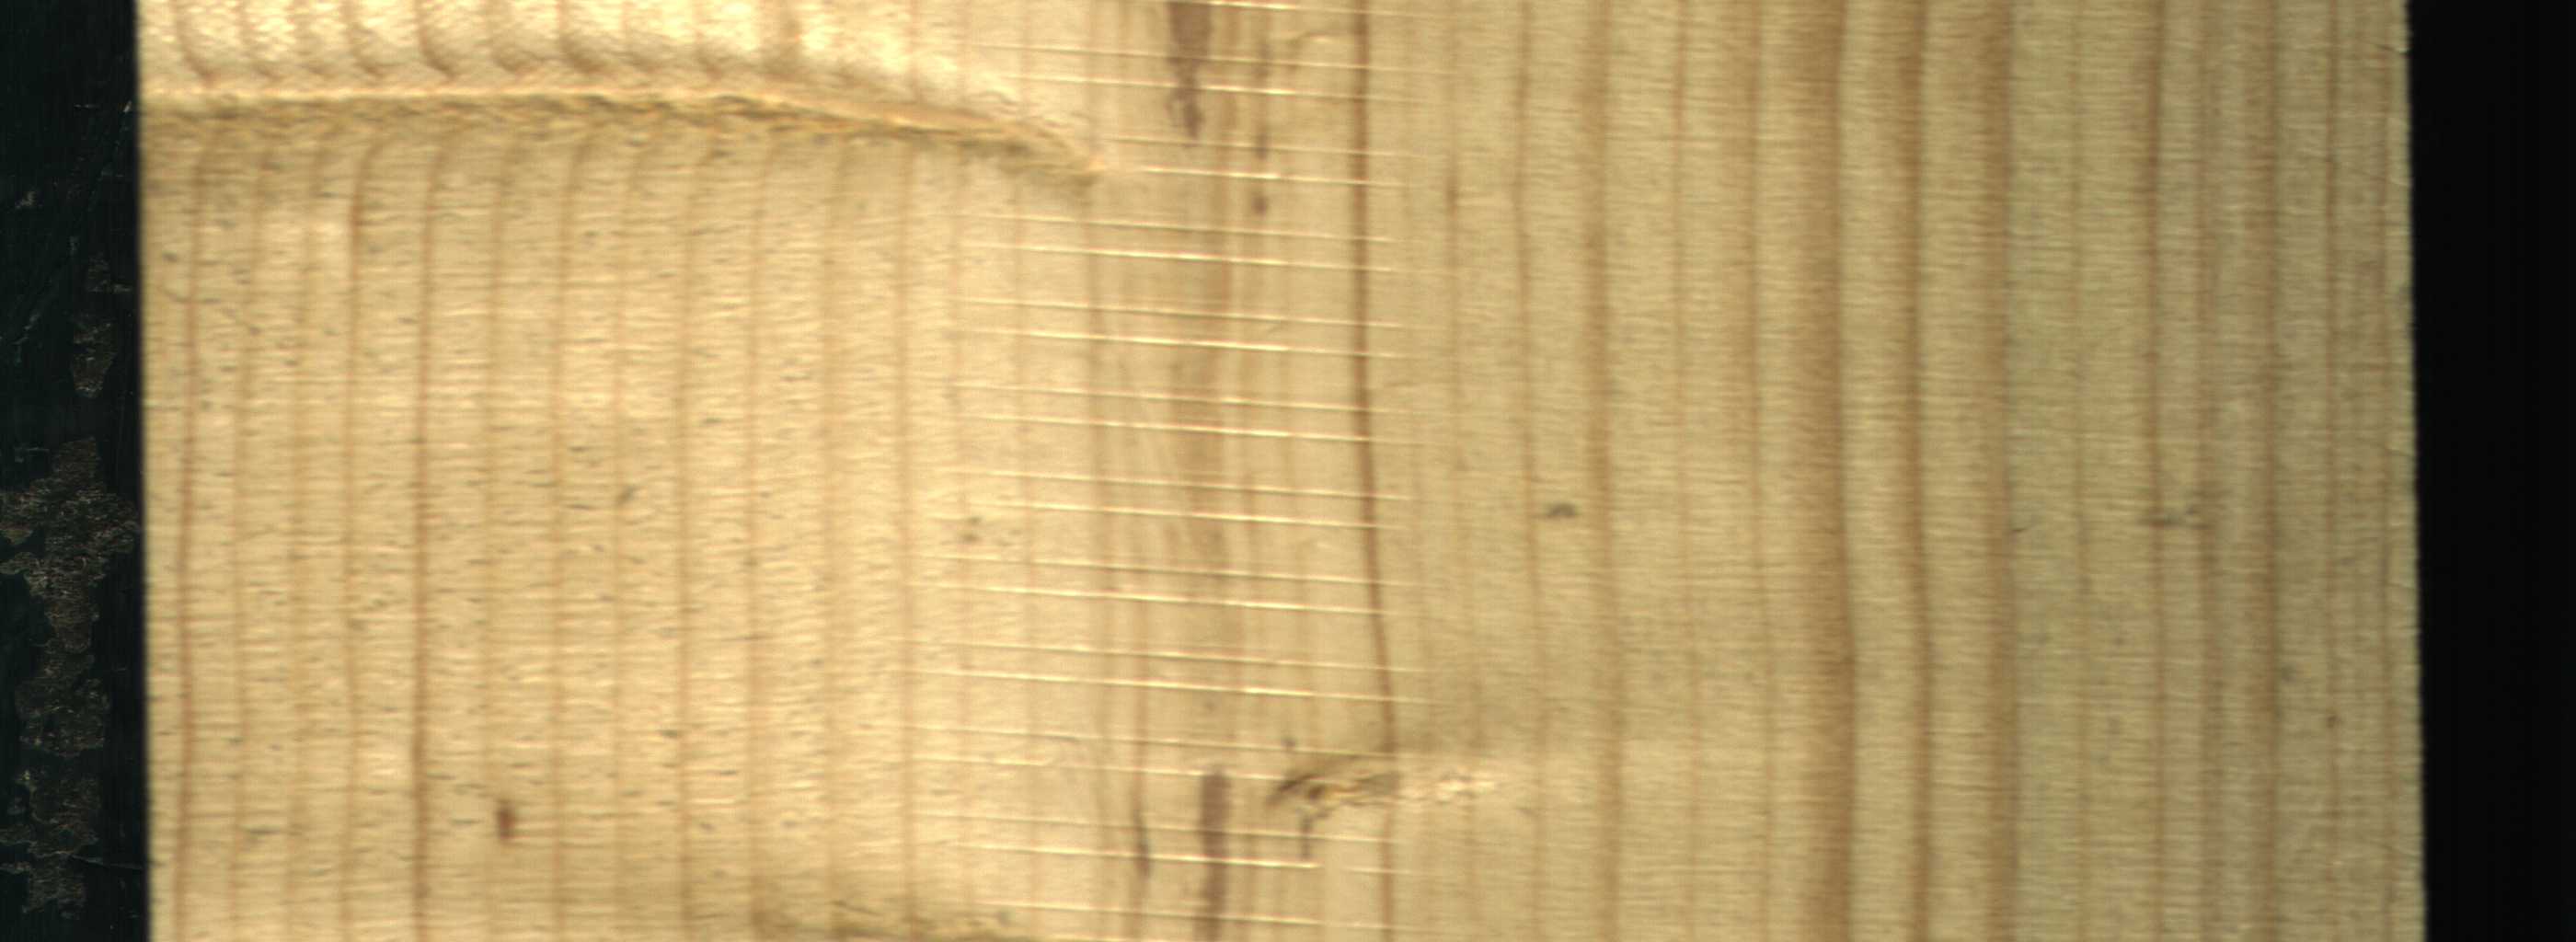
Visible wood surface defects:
Marrow
Marrow
Live_Knot